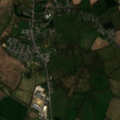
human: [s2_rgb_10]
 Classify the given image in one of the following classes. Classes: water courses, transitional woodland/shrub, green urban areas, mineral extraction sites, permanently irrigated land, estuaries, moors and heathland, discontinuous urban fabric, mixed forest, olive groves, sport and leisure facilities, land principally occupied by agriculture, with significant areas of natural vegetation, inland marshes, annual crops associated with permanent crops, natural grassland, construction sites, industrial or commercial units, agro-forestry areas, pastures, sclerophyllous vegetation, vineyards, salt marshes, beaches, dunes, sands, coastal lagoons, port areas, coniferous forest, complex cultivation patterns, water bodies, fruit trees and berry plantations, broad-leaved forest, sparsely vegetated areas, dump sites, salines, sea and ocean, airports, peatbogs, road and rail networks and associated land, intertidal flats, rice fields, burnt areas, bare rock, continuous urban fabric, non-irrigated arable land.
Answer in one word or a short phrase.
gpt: discontinuous urban fabric, pastures, coniferous forest, salt marshes